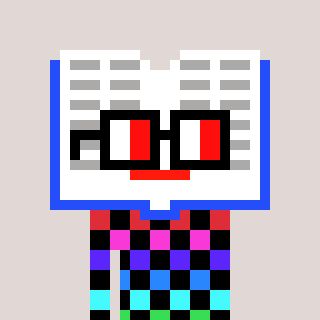
a pixel art character with square glasses with black frames and red eyes, a dictionary-shaped head and a orange-colored body on a warm background